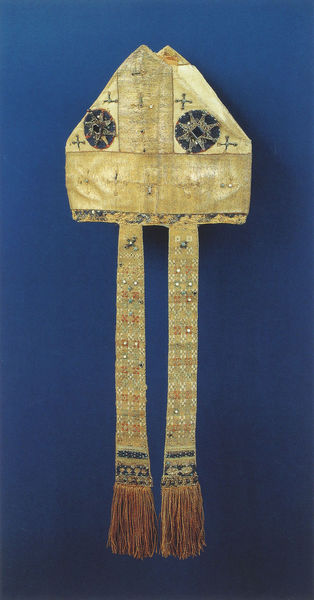
Titel: Mitra mit Goldborten
Institution: Halberstadt, Domschatz
Schlagwörter: blau, dreieck, braun, hut, schwarz, rot, schal, haube, mütze, kirche, bestickt, fransen, gold, stickerei, stoff, perlen, seide, kopfbedeckung, bischof, papst, ornamente, streifen, glänzend, faden, foto, fotografie, kreuz, stern, sterne, kreise, brokat, bekleidung, kreuze, mittelalter, mitra, tiara, gestickt, bänder, textil, verzierungen, quasten, franzen, webstoff, bischofsmütze, kleidungsstück, webarbeit, goldfaden, buschof, +ornament